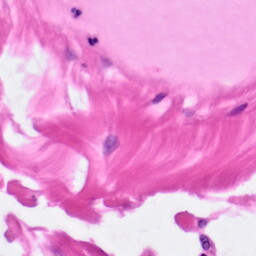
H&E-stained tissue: Pancreatic